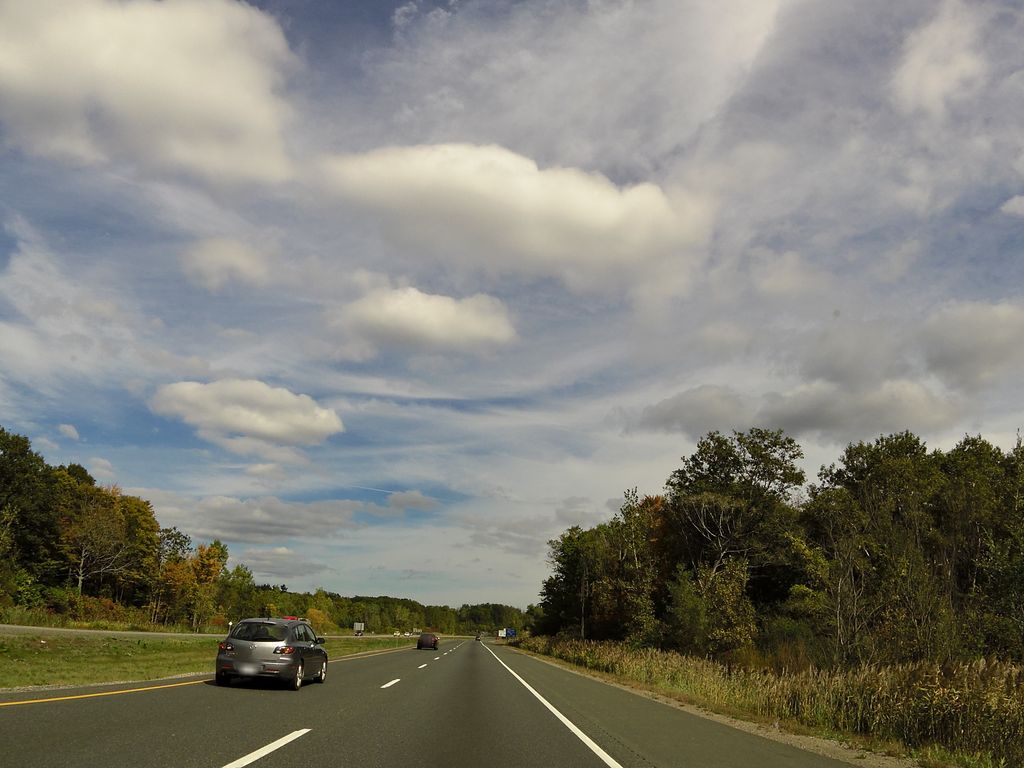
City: hamilton